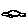
Label: car